Question: I am making a game for which all the styling is in css3.
The frame has buttons either side as you can see in the <URL>. But currently I have had to make images for the button wrappers as I could not find an elegant solution via css3.
I have made these images for retina screens so that you can not tell the difference between the code and the image but I would love to see a copy of this as a css shape but I am not sure it is possible?
Many thanks for any help
EDIT: This shape has a 4px solid white border either side and a 2px box shadow to the outer side (depending on whether it is the left or right side).

HTML
'''
<div class="interaction farmyard">
<div class="page-decorations"></div>
<div class="nav">
<div class="left"><span class="btn prev"></span></div>
<div class="right"><span class="btn next"></span></div>
</div>
'''
CSS
'''
html, body, div, span, applet, object, iframe, h1, h2, h3, h4, h5, h6, p, blockquote, pre, a, abbr, acronym, address, big, cite, code, del, dfn, em, img, ins, kbd, q, s, samp, small, strike, strong, sub, sup, tt, var, b, u, i, center, dl, dt, dd, ol, ul, li, fieldset, form, label, legend, table, caption, tbody, tfoot, thead, tr, th, td, article, aside, canvas, details, embed, figure, figcaption, footer, header, hgroup, menu, nav, output, ruby, section, summary, time, mark, audio, video {
border: 0 none;
font: inherit;
margin: 0;
padding: 0;
vertical-align: baseline;
}
article, aside, details, figcaption, figure, footer, header, hgroup, menu, nav, section {
display: block;
}
body {
line-height: 1;
}
ol, ul {
list-style: none outside none;
}
blockquote, q {
quotes: none;
}
blockquote:before, blockquote:after, q:before, q:after {
content: none;
}
table {
border-collapse: collapse;
border-spacing: 0;
}
*, *:before, *:after {
-moz-box-sizing: border-box;
}
.clearfix:after {
clear: both;
content: "";
display: table;
}
body {
background: none repeat scroll 0 0 #71AFDF;
font-family: 'Open Sans';
}
.interaction {
background: none repeat scroll 0 0 #E7F3FF;
border: 4px solid #FFFFFF;
border-radius: 16px 16px 16px 16px;
box-shadow: 0 2px 2px rgba(1, 1, 1, 0.2);
color: #054B98;
height: 620px;
margin: 35px auto 20px;
padding: 20px;
position: relative;
width: 930px;
}
.page-decorations {
background: none repeat scroll 0 0 #00576F;
border: 4px solid #FFFFFF;
border-radius: 9px 9px 9px 9px;
height: 100%;
overflow: hidden;
position: relative;
}
.interaction .nav {
left: -42px;
margin-top: -80px;
position: absolute;
right: -42px;
top: 50%;
}
.interaction .nav > div {
background: url("http://s16.postimg.org/5fp9qny85/button_containers_retina.png") no-repeat scroll 0 0 / 250px 165px transparent;
border-radius: 100% 100% 100% 100%;
height: 165px;
left: -1px;
position: absolute;
width: 125px;
}
.interaction .nav > .right {
background-position: -122px 0;
left: auto;
right: 2px;
}
.interaction .nav > .left > .btn {
display: block;
left: 25px;
position: absolute;
top: 44px;
}
.interaction .nav > .right > .btn {
display: block;
position: absolute;
right: 21px;
top: 44px;
}
.btn {
background: none repeat scroll 0 0 #108FE8;
border: 4px solid #FFFFFF;
border-radius: 100% 100% 100% 100%;
box-shadow: 0 -2px 0 3px #0869AF inset, 0 5px 5px rgba(24, 24, 25, 0.17), 0 15px rgba(255, 255, 255, 0.25) inset;
cursor: pointer;
display: inline-block;
-webkit-transition: all 100ms ease-in 0s;
-moz-transition: all 100ms ease-in 0s;
transition: all 100ms ease-in 0s;
height: 75px;
width: 75px;
}
'''
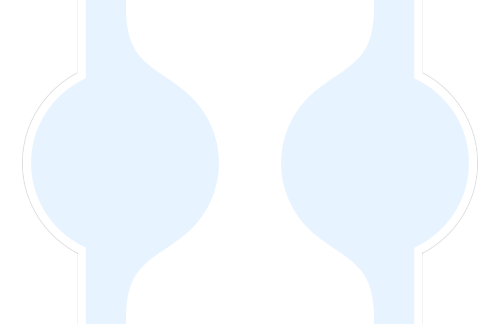
Answer: My shabby try :D
<URL>
Mi goal was to create the shape only with one '<div>'but it's a little tricky! Finally I have the main shape, .
This is pretty funny :D If I had time I'll try to refine later!
UPDATED: I have tried the way Troy Alford reccomends! It looks more accurate, and finally here's the border with shadow! Not match 100% by the circular border, but... only one 'div' mates! Only one 'div'! And I Cut-My-Own-Throat! :D
Here's another version with properly border (a bit overlaped), but... with two '<div>': <URL>